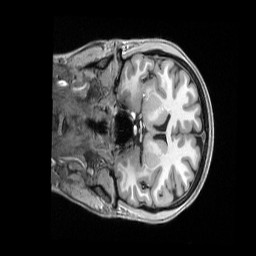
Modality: T1w
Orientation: coronal
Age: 28
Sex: female
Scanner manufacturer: siemens
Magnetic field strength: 3 T
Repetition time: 2.5 s
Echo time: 0.00296 s